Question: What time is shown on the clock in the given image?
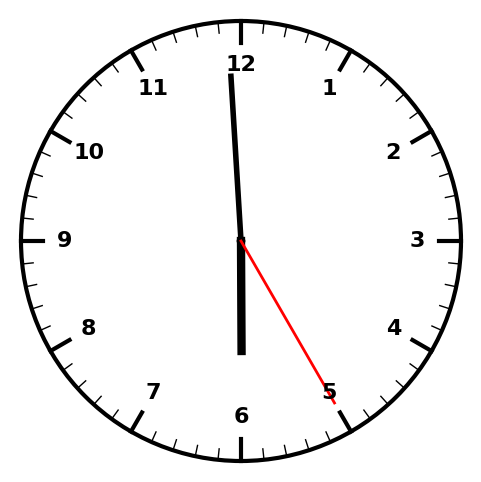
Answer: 05:59:25